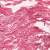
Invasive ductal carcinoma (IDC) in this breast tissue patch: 0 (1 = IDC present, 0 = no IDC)